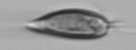
Label: Prorocentrum_triestinum